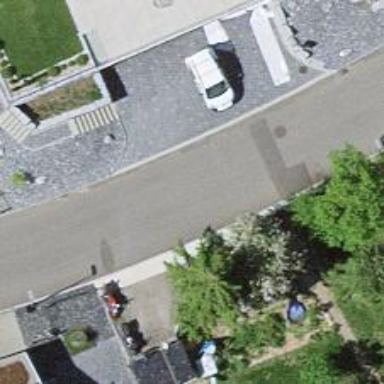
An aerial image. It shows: Residential road with asphalt surface and no sidewalks.